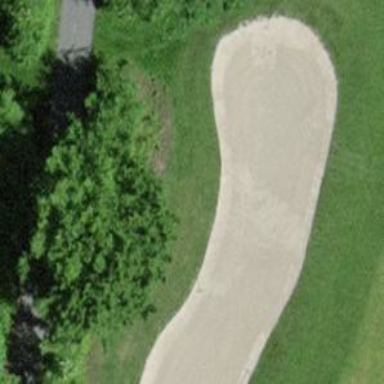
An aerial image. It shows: Golf bunker filled with sandy terrain.